Question:
My Script :
'''
USE Cars
DECLARE @TotalMoneyForService money;
DECLARE @CurrentDate date;
DECLARE @DateCompleted date;
SET @CurrentDate = GETDATE();
SET @DateCompleted = (SELECT DateCompleted
FROM ServiceType
WHERE DateCompleted = @CurrentDate);
SET @TotalMoneyForService = (SELECT SUM(Price)
FROM ServiceType
WHERE DateCompleted = @CurrentDate);
PRINT @CurrentDate;
IF @TotalMoneyForService > 0 AND @DateCompleted = @CurrentDate
PRINT 'Today Total Car Maintenance is $' +
CONVERT(varchar,@TotalMoneyForService,1);
ELSE
PRINT 'No Car Expense Maintenance Today' ;
'''
1 CASE OUTPUT:
2 CASE OUTPUT:
I have problem here, if lets say in field DateCompleted I will have two cells with same date,lets say, 2014-04-12 I will have result:
> Msg 512, Level 16, State 1, Line 9
Subquery returned more than 1 value. This is not permitted when the
subquery follows =, !=, <, <= , >, >= or when the subquery is used as
an expression. 2014-04-12 No Car Expense Maintenance Today
I want to get sum of Price fields if DateCompleted is = to current date so in second case it should be 53.00
I understand that I have multiple returns , and is my @DateCompleted contain two results like array? I am little bit confuse , if anyone can guide me and tell me what I am doing wrong , would really appreciate.
Thank you for your time.
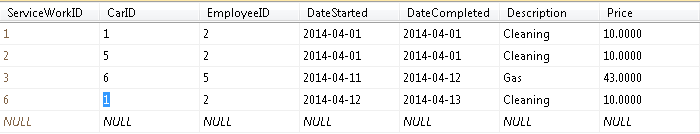
Answer: change this line of code
'''
SET @DateCompleted = (SELECT top 1 DateCompleted
FROM ServiceType
WHERE DateCompleted = @CurrentDate);
'''